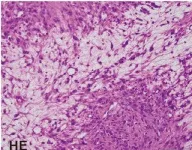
(B-D) Histopathology of uterine fibroids (x20), scale bars: 2 mum. (D) Hematoxylin-eosin staining showed the cytoplasmic eosinophilic granules (arrow) and areas of patchy edema.
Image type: pathology (h&e)